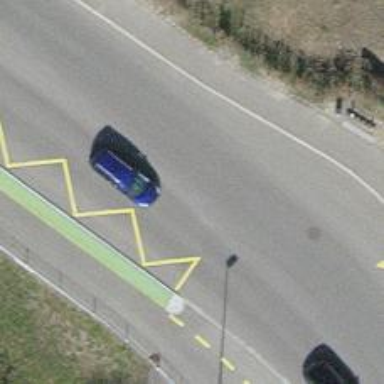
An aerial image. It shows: Bus stop with designated stop position for public transport.